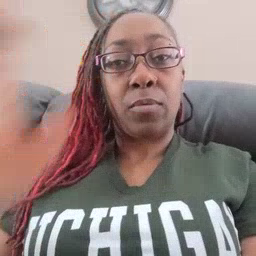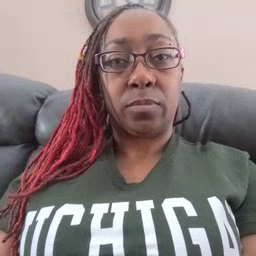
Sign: owl